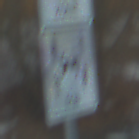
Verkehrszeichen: CarsharingfahrzeugeFrei
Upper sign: BeginnEingeschraenktesHalteverbotZone
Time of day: SunriseSunset
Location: Outdoor (Nature)
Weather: Clear
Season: Winter
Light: Natural